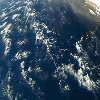
Label: water